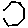
Label: hexagon